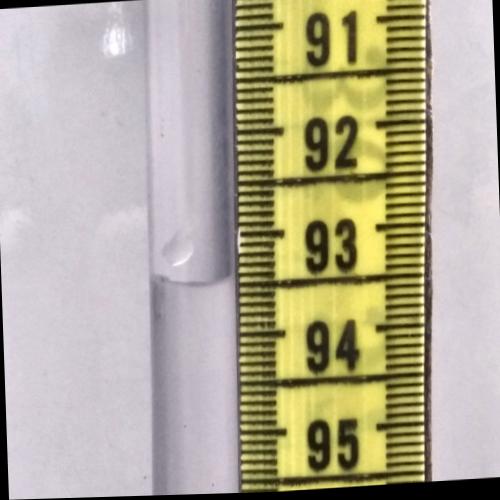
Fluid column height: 93.5 cm